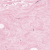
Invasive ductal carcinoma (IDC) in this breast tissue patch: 0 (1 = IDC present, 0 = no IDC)